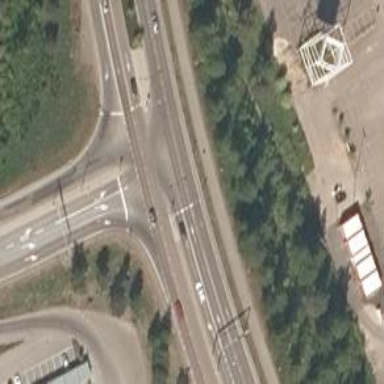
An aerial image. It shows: Asphalt trunk link road.